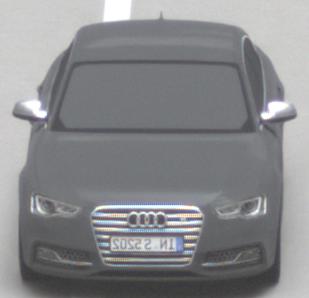
Make: Audi
Model: S5
Detailed model: F5
Model produced from: 2016
Model produced until: 2019
Doors: 2
Color: gray
Road condition: dry road
Daytime: midday
Contrast: medium contrast